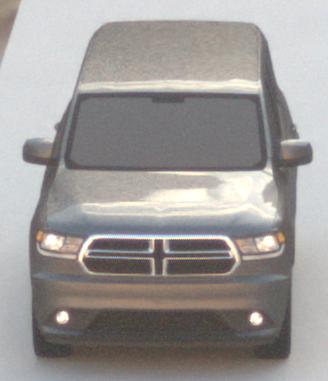
Make: Dodge
Model: Durango
Detailed model: Gen. 3
Model produced from: 2010
Doors: 5
Color: gray
Road condition: dry road
Daytime: sunrise or sunset
Contrast: low contrast